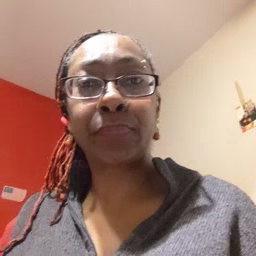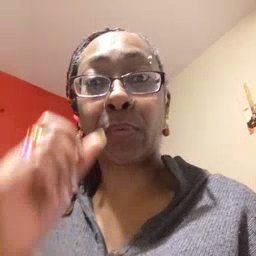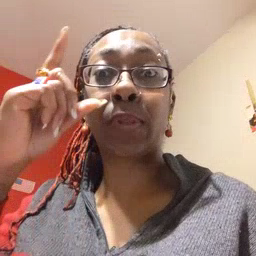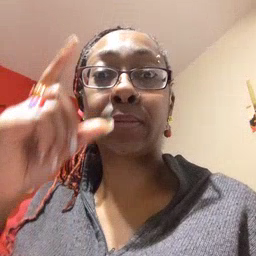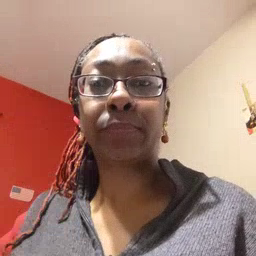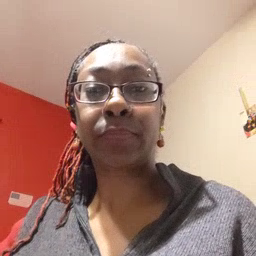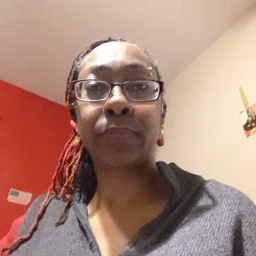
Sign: wake